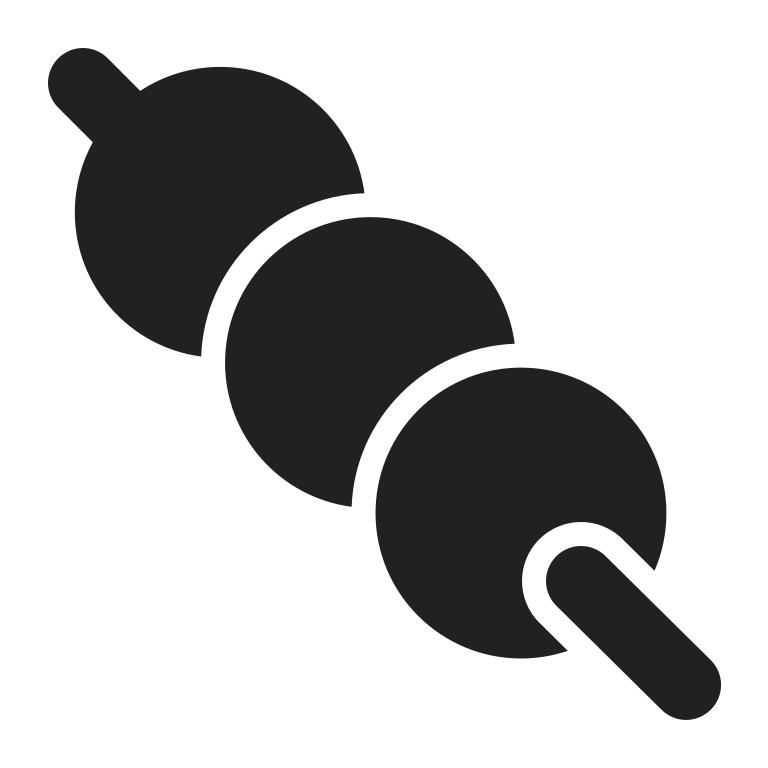
dango high contrast